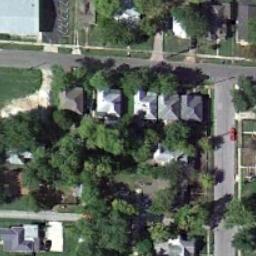
Label: residential